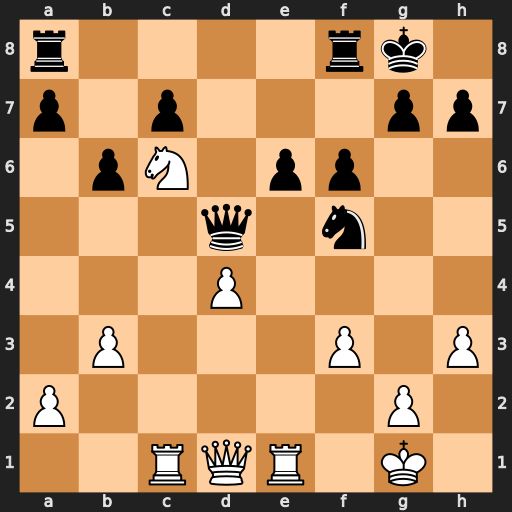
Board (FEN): r4rk1/p1p3pp/1pN1pp2/3q1n2/3P4/1P3P1P/P5P1/2RQR1K1
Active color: w
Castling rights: -
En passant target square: -
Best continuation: g4 Rae8 gxf5